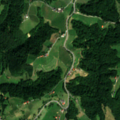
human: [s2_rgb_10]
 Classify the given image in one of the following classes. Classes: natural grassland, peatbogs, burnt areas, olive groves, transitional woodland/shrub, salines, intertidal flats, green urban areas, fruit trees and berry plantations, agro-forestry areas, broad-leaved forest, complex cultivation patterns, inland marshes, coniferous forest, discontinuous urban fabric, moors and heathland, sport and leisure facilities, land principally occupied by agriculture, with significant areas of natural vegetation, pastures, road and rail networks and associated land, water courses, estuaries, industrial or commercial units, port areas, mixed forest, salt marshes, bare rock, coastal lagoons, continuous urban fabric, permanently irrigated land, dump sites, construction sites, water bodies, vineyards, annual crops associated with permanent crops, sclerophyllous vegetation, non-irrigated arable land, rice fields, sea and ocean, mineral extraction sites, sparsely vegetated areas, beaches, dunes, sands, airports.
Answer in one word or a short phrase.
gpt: pastures, land principally occupied by agriculture, with significant areas of natural vegetation, broad-leaved forest